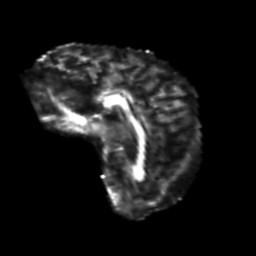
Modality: FA
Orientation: sagittal
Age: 72
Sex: male
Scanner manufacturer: siemens
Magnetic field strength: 3 T
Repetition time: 4.987 s
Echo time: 0.0792 s